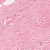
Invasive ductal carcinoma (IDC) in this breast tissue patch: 0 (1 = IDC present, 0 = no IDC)